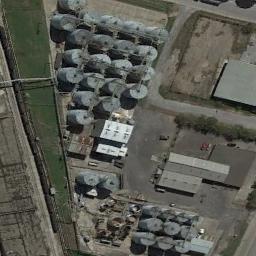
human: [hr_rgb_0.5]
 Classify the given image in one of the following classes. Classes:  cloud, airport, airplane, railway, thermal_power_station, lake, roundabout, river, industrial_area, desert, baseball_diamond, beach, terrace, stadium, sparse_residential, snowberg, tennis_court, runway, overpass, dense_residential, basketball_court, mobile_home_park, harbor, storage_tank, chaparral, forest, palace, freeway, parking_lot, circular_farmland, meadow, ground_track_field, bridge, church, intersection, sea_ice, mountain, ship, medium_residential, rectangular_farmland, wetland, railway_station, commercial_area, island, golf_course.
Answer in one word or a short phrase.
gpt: storage_tank